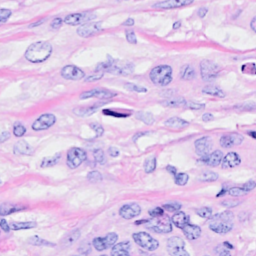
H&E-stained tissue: Breast